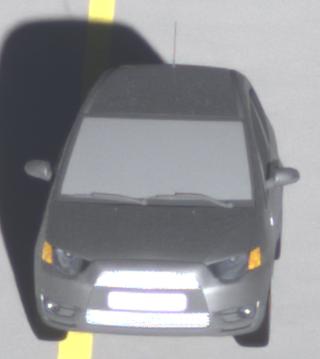
Make: Mitsubishi
Model: Colt 1.1
Detailed model: Colt (VI)
Model produced from: 2008/11
Model produced until: 2010/10
Doors: 3
Color: gray
Road condition: dry road
Daytime: sunrise or sunset
Contrast: high contrast